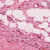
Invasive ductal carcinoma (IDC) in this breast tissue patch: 1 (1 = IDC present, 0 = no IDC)